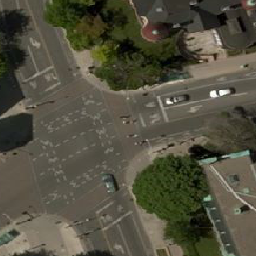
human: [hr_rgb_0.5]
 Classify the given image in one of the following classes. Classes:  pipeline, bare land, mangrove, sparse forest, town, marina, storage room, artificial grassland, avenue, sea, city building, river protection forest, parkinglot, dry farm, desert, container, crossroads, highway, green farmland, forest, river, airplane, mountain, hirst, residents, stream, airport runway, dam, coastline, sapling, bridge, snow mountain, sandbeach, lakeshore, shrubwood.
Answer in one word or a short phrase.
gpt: crossroads